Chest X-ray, PA view. Patient: 53 years old, sex M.
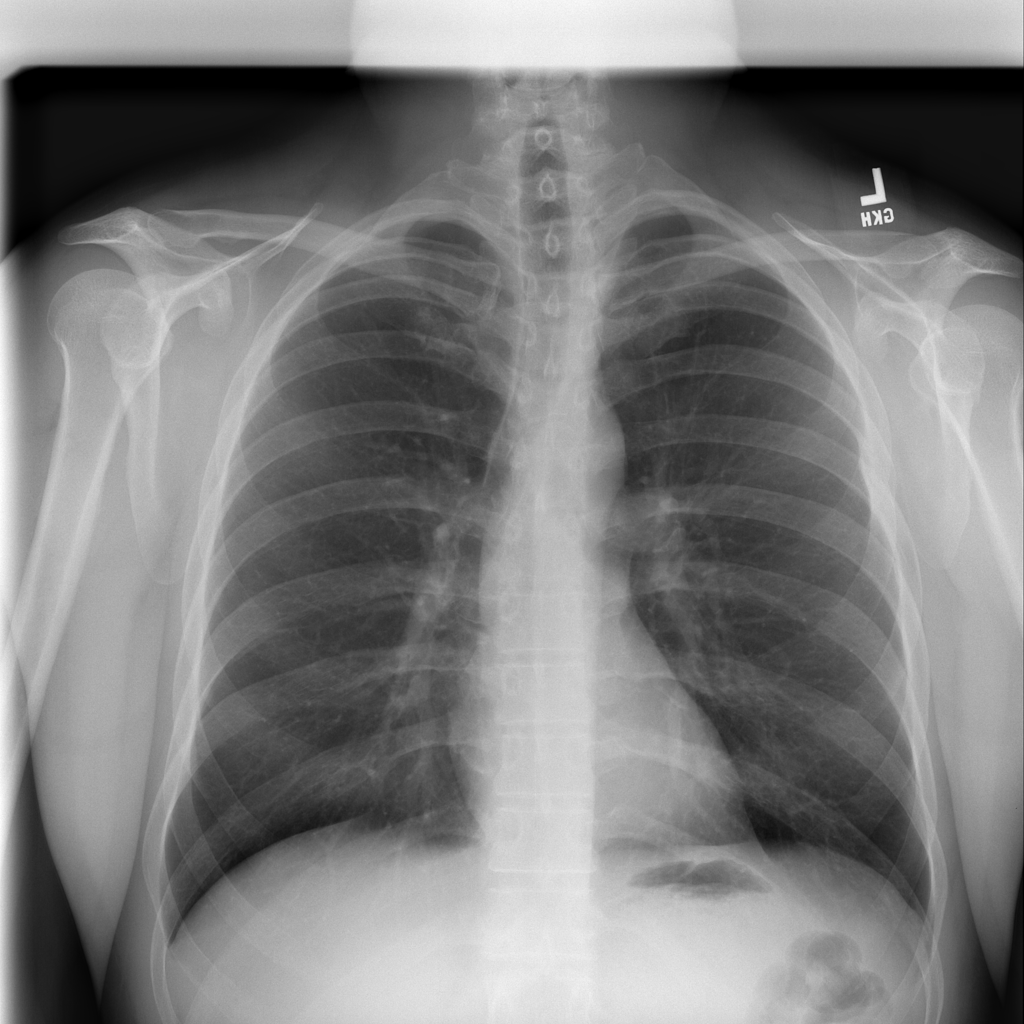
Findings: No Finding